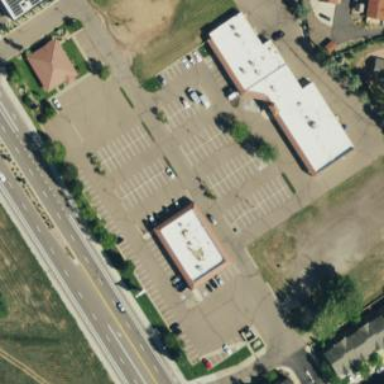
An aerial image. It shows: Retail area.